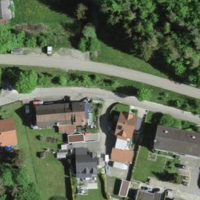
EUNIS habitat code: 54
Species observed at this site:
Orchis militaris